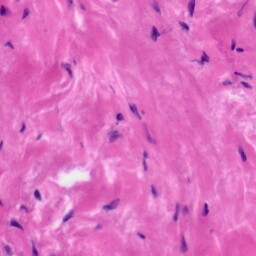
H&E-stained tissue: Tonsil